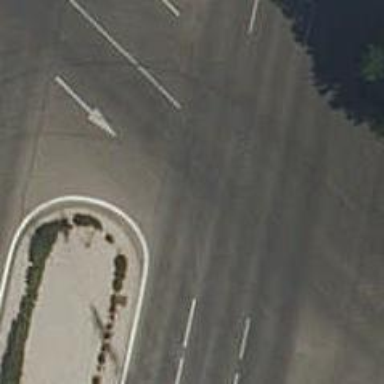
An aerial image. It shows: Road with traffic signals.